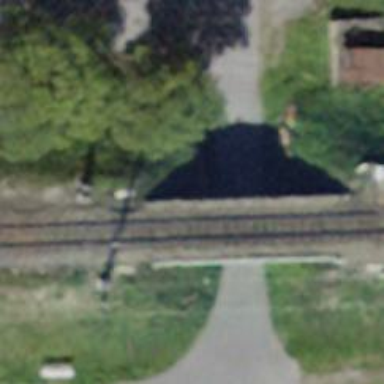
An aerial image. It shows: Narrow-gauge railway bridge with electrified contact line.